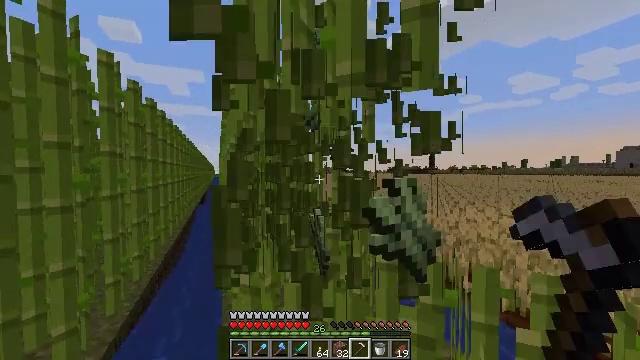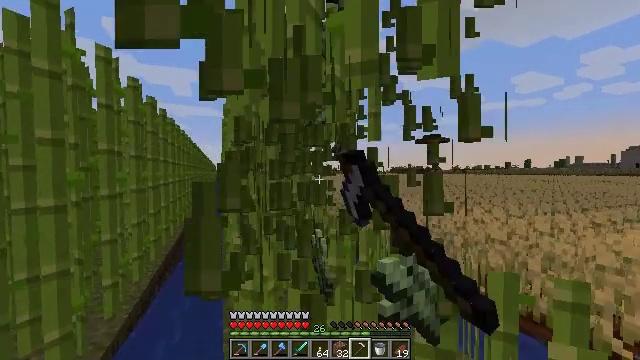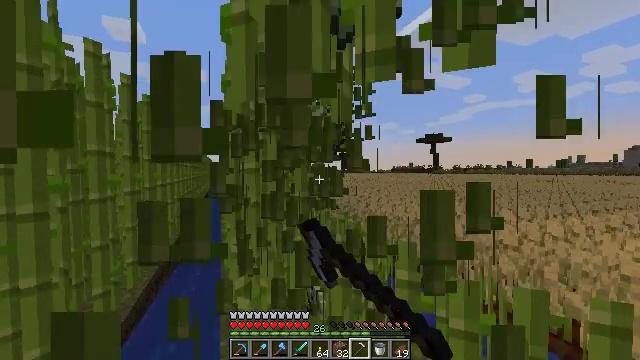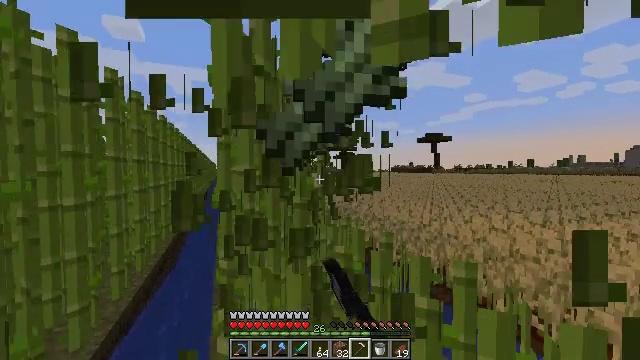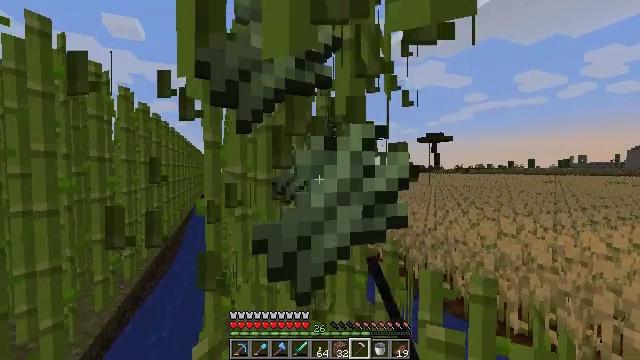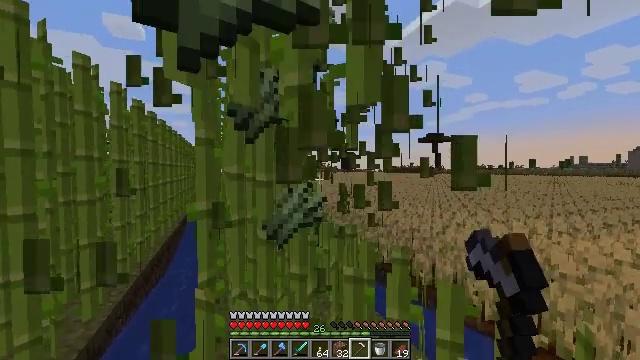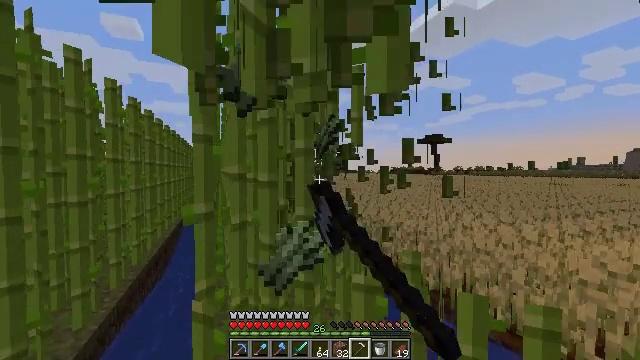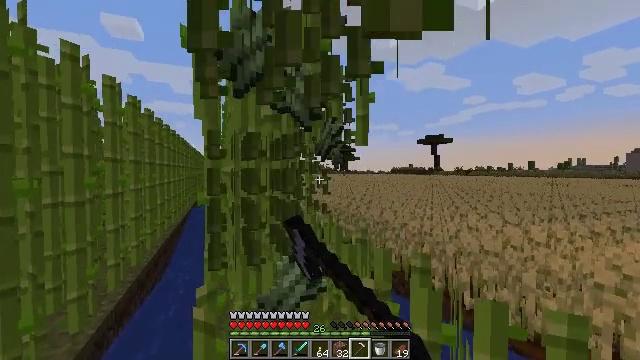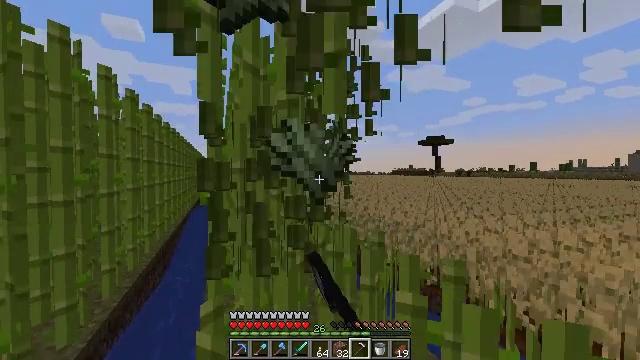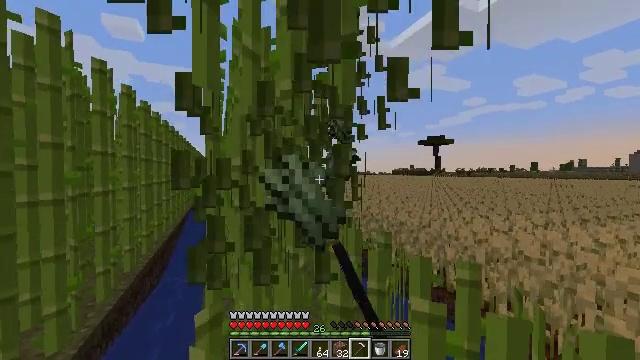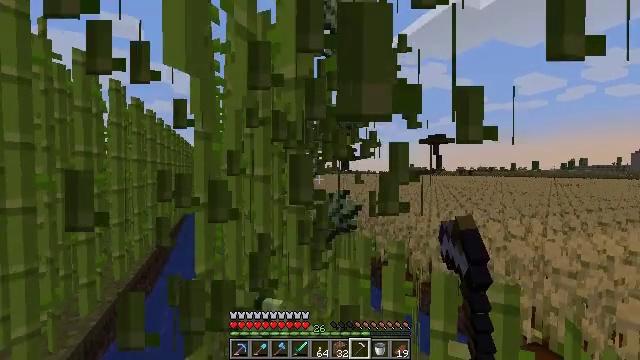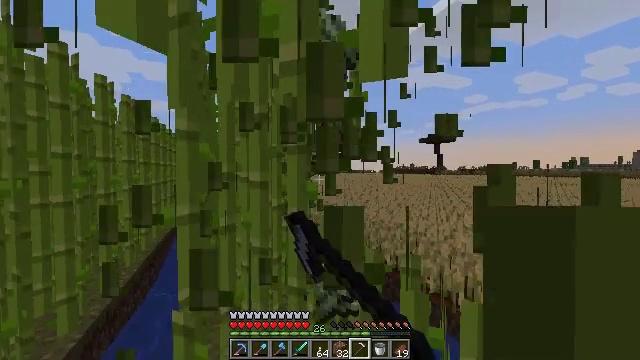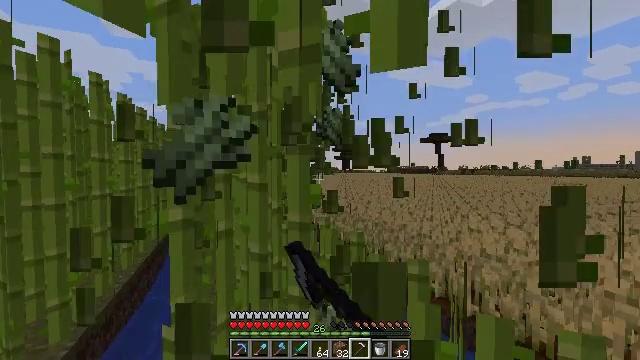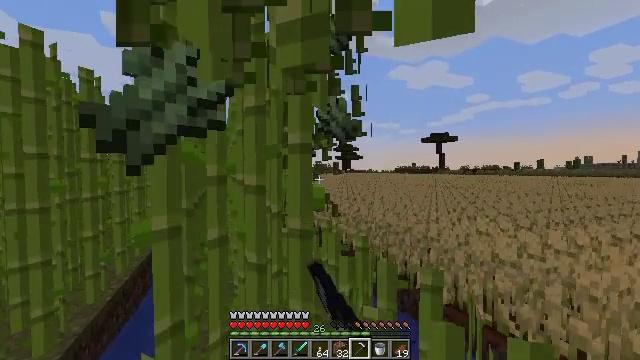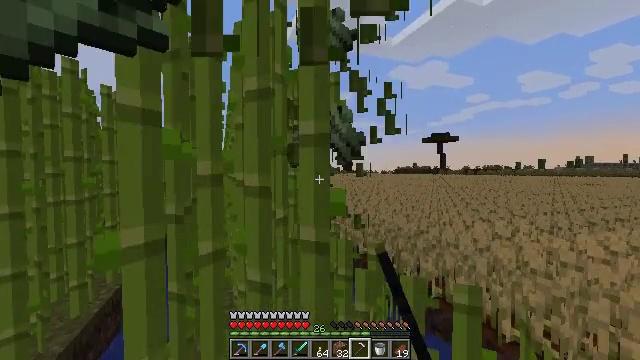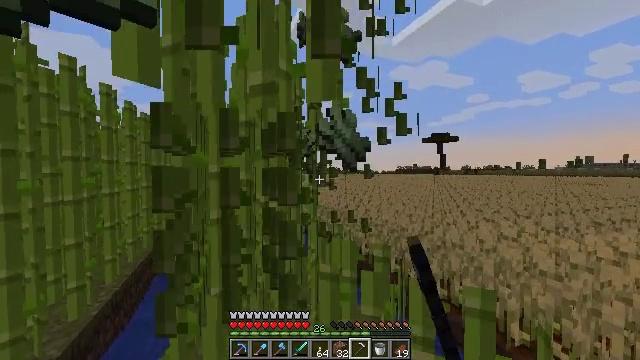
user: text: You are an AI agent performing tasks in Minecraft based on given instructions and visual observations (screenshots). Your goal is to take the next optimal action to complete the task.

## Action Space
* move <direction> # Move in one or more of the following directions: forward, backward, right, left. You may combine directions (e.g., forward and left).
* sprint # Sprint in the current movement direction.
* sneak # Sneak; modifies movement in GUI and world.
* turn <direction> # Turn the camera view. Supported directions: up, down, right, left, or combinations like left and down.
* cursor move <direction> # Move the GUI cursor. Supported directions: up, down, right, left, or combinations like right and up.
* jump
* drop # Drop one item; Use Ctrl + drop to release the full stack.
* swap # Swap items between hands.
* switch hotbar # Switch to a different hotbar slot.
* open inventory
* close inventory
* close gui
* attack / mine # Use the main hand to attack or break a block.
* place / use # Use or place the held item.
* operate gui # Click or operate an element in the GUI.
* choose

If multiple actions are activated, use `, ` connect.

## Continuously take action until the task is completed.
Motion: motion action
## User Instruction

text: Mine the sugar cane near rivers.
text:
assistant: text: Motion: move forward, attack / mine
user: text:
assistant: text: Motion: move forward, attack / mine
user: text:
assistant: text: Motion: move forward, attack / mine
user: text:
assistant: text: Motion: move forward, attack / mine
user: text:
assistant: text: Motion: move forward and move left, attack / mine
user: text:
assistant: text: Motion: move forward and move left, attack / mine
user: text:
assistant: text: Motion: move forward and move left, attack / mine
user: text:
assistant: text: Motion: move forward, attack / mine
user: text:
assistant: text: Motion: move forward, attack / mine
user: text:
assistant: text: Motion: move forward, attack / mine
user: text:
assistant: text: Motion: move forward, attack / mine
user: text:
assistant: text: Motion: move forward, attack / mine
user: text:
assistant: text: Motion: move forward, attack / mine
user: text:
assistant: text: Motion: move forward and move left, attack / mine
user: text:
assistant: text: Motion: move forward and move left, attack / mine
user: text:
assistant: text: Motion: move forward and move left, attack / mine
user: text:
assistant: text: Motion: move forward, attack / mine
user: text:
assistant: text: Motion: move forward, attack / mine
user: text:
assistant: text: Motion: move forward, attack / mine
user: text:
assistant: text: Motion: move forward and move left, attack / mine
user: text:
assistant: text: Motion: move forward and move left, attack / mine
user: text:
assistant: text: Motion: move forward and move left, attack / mine
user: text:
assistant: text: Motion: move forward, attack / mine
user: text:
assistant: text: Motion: move forward, attack / mine
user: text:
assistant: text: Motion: move forward, attack / mine
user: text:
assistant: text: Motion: move forward, attack / mine
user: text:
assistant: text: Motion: move forward and move left, attack / mine
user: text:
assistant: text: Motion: move forward and move left, attack / mine
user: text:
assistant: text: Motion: move forward and move left, attack / mine
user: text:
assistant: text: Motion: move forward, attack / mine